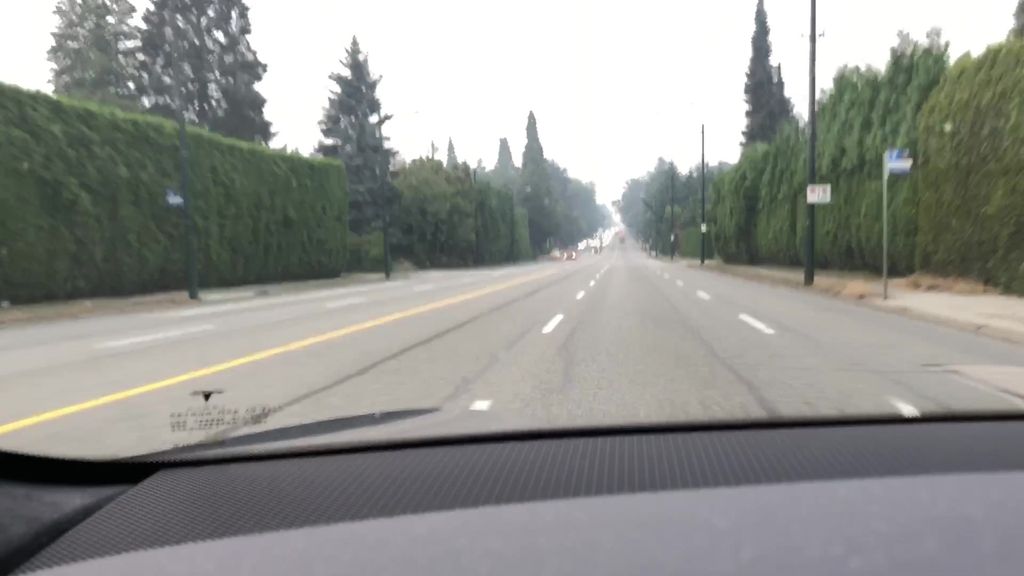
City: vancouver